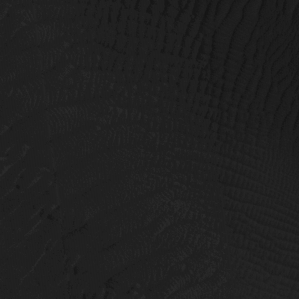
Label: non_frost